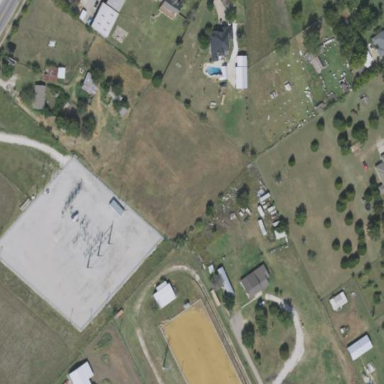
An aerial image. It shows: Outdoor distribution level power substation.